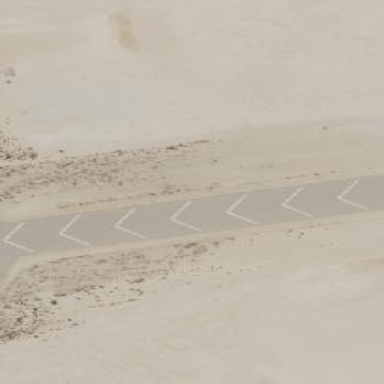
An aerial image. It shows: Stopway area at the airport with paved surface.